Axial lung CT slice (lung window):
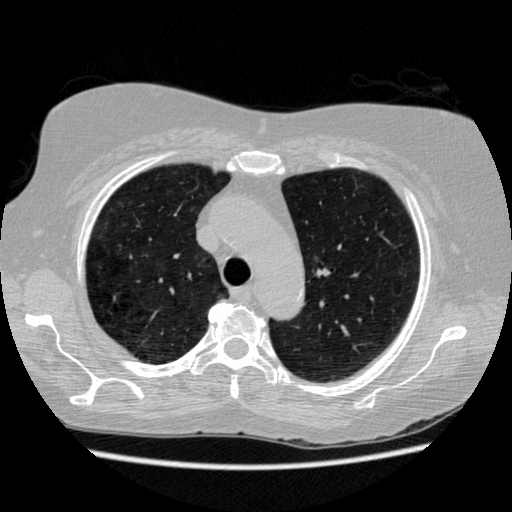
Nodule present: no